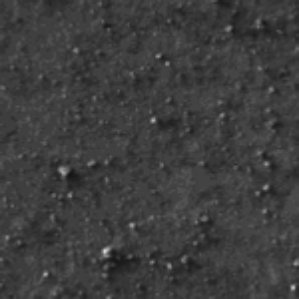
Label: frost